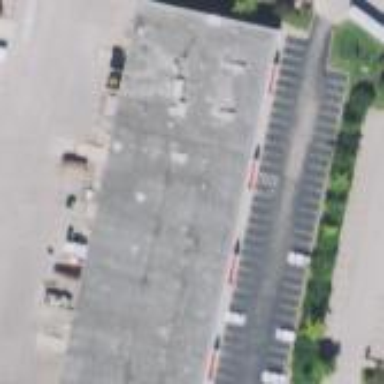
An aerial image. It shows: Warehouse.